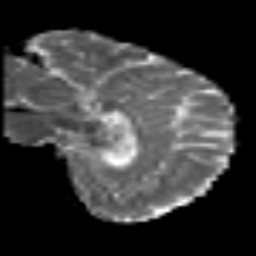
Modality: MD
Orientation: sagittal
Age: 39
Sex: female
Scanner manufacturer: siemens
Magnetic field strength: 3 T
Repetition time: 6.1 s
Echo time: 0.101 s